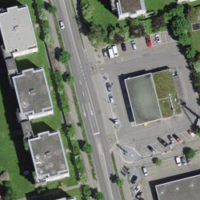
EUNIS habitat code: 54
Species observed at this site:
Lapsana communis